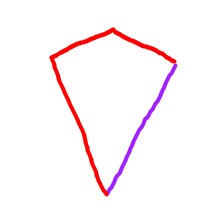
Shape: kite